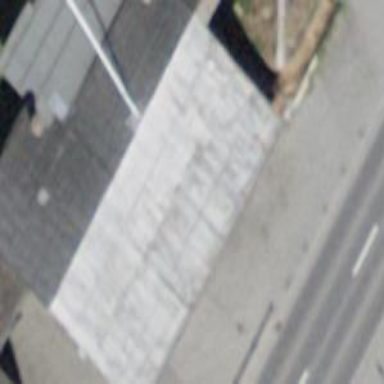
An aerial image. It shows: Building with tile roof.